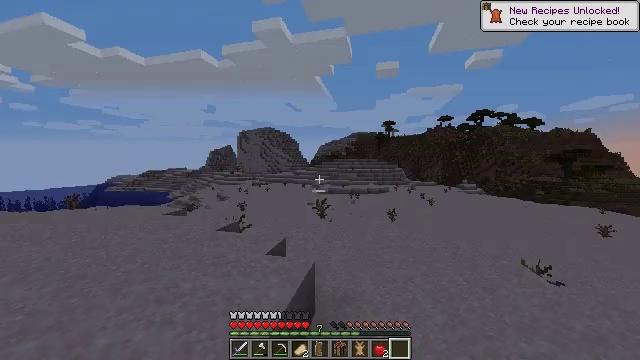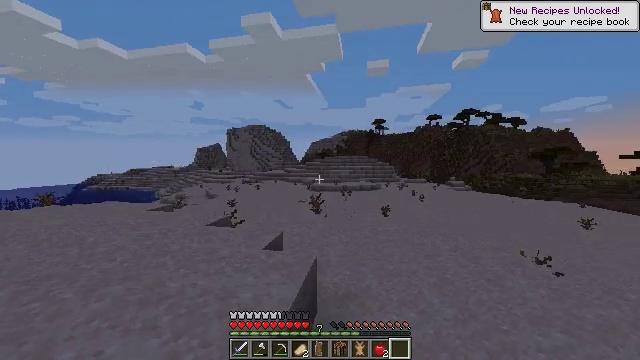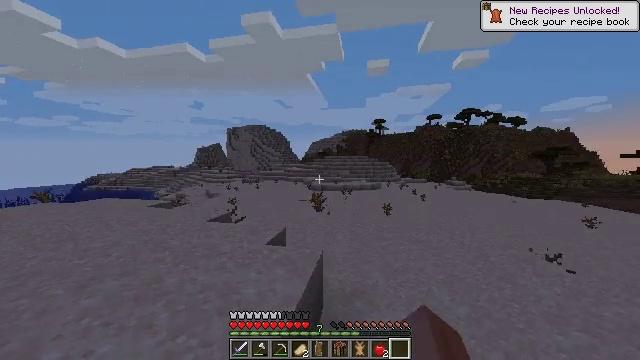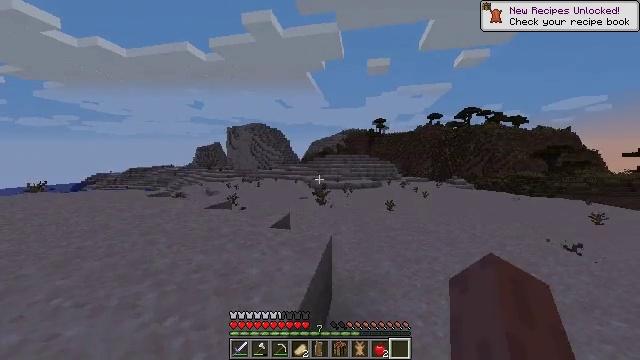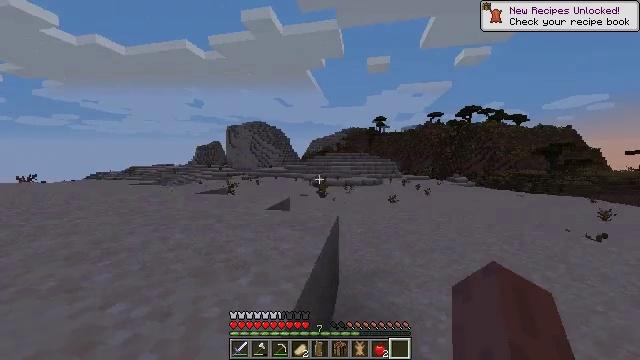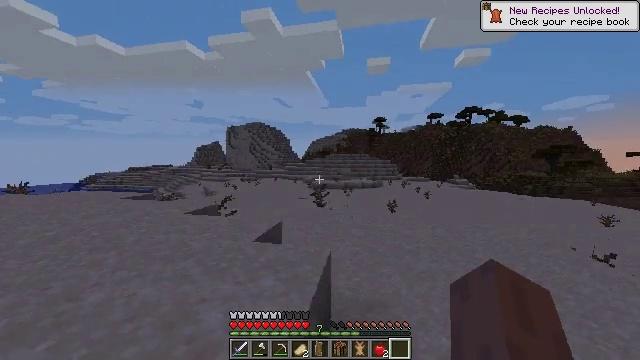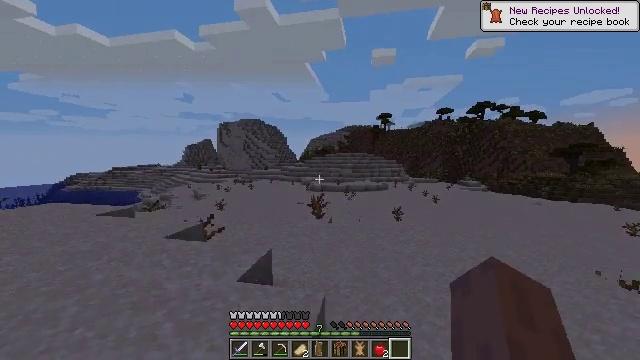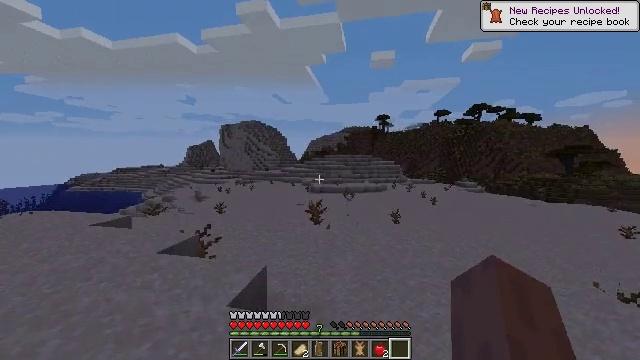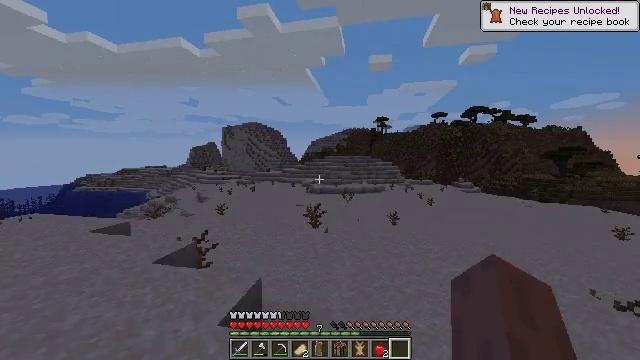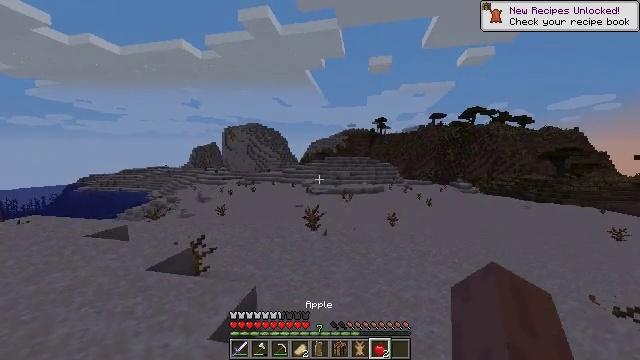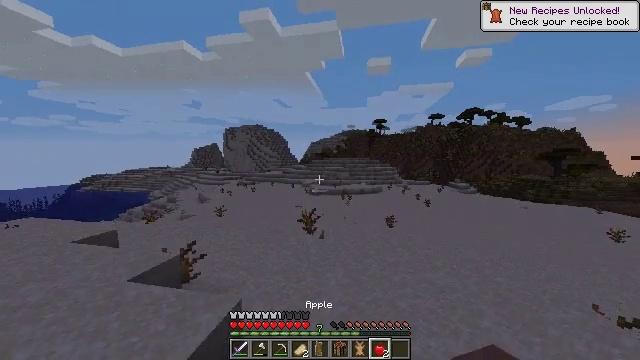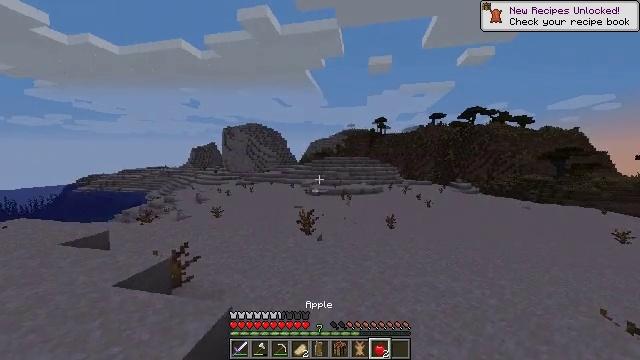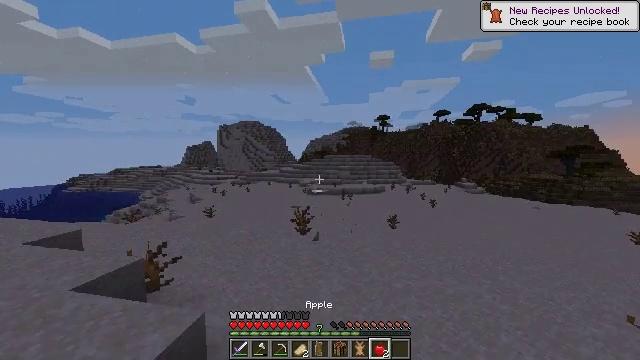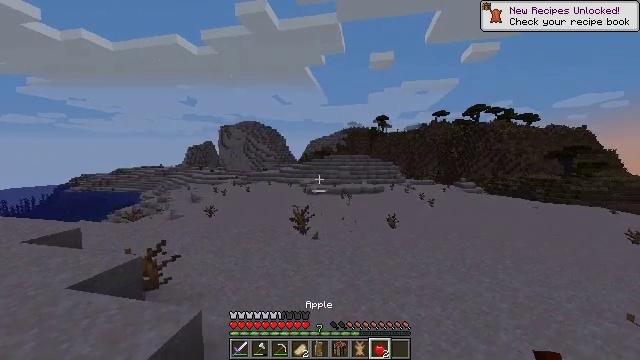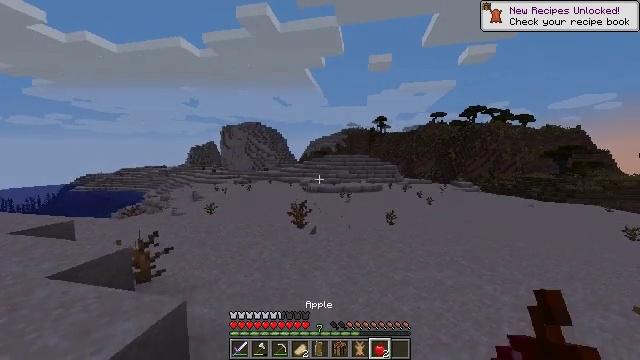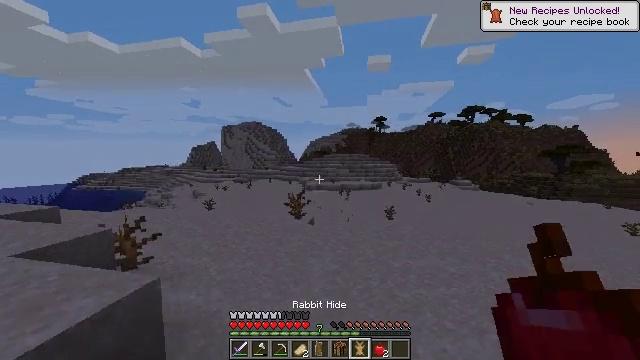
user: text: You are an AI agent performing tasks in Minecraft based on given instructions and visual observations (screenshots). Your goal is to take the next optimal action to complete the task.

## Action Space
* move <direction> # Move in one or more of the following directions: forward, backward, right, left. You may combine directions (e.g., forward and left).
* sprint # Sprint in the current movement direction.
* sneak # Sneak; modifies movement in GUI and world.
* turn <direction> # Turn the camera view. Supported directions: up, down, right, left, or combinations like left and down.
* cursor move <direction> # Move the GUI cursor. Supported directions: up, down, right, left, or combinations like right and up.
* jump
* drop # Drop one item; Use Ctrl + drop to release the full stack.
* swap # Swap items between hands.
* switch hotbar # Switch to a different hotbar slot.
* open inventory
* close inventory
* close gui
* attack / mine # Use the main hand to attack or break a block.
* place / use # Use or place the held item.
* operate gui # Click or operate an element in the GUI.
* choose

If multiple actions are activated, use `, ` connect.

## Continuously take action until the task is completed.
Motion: motion action
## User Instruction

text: Drop a rabbit hide.
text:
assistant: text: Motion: move forward and move right, sprint, turn right, jump
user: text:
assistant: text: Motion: move forward and move right, sprint, jump
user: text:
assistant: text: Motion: move forward and move right, sprint, jump
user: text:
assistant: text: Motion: move forward and move right, sprint, jump
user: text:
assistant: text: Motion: move forward and move right, sprint, jump
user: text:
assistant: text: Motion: move forward and move right, sprint, jump
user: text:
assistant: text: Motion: move forward and move right, sprint, jump
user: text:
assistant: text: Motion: move forward and move right, sprint, jump
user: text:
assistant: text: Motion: move forward and move right, sprint, jump
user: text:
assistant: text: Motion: move forward, sprint, jump
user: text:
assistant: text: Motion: move forward, sprint, jump
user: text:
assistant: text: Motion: move forward, sprint, jump
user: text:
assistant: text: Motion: move forward, sprint, jump
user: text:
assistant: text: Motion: move forward, sprint, jump
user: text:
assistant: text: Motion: move forward, sprint, jump
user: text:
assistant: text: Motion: move forward, sprint, jump
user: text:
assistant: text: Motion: move forward, sprint, jump
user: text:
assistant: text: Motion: move forward, sprint, jump
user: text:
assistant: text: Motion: move forward, sprint, jump
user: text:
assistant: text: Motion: move forward, sprint, jump
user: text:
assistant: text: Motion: move forward, sprint, jump
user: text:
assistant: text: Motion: move forward, sprint, turn left and up, jump
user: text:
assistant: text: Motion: move forward, sprint, turn left and up, jump
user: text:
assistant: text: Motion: move forward, sprint, turn left, jump
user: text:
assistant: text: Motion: move forward, sprint, jump
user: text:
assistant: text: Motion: move forward, sprint, jump
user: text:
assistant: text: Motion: move forward, sprint, turn left and down, jump
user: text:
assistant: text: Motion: move forward, sprint, turn left and down, jump
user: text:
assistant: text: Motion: move forward, sprint, jump
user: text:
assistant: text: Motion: move forward, sprint, jump